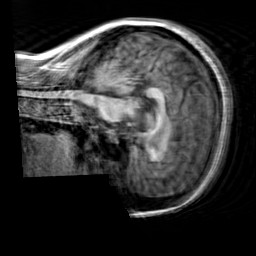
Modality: T1w
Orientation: sagittal
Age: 34
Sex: female
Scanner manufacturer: siemens
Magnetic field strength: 3 T
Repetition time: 2.3 s
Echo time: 0.00303 s